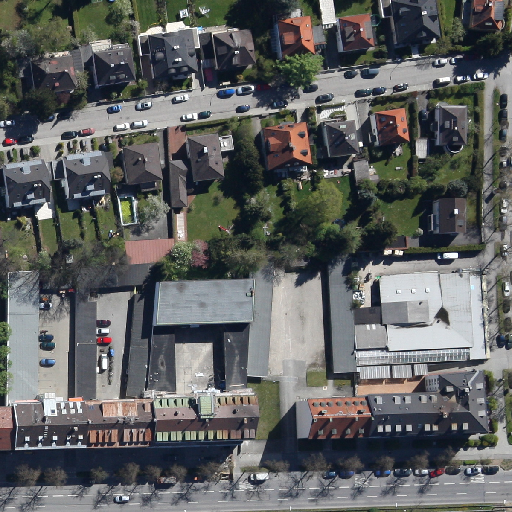
Referring expression: sidewalk